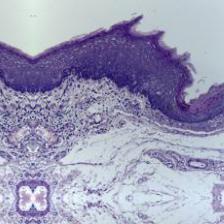
Diagnosis: Normal